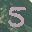
Label: 5